Interaction volume radius: 10 \u00c5
Interaction volume height: 20 \u00c5
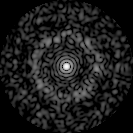
Disorder parameter: 0.83